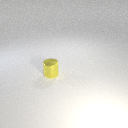
small yellow metal cylinder